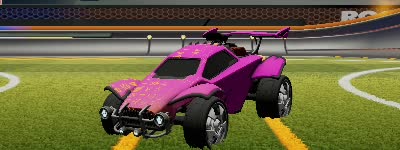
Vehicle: octane